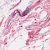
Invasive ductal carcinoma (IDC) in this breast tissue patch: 0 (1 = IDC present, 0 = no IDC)